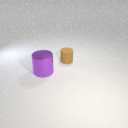
large purple metal cylinder in front of small brown rubber cylinder